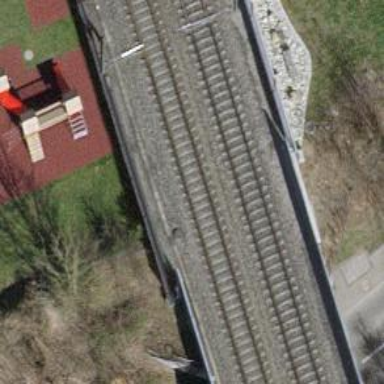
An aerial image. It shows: Bridge with single railway track electrified by contact line.